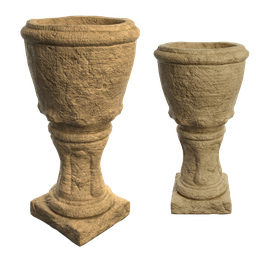
Label: decoration